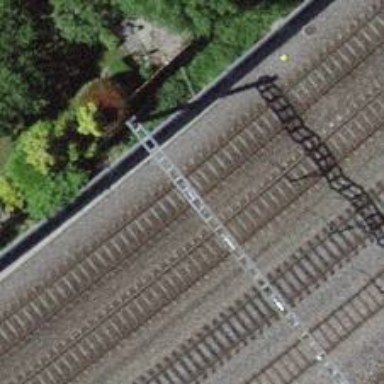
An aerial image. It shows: Siding railway track with electrified contact line.